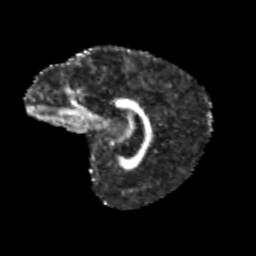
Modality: FA
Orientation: sagittal
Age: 11
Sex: female
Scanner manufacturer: siemens
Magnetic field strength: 3 T
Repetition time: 3.8 s
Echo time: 0.07 s